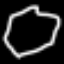
Label: octagon